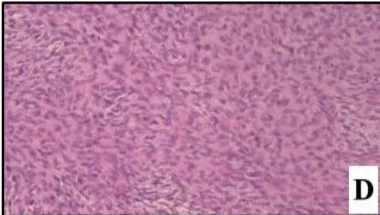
Wilms' tumor composed of tubuloglandular and mesenchymal component. D) mesenchymal stroma (400x, H&E stain).
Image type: pathology (h&e)